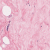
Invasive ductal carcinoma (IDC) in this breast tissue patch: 0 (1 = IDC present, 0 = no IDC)